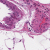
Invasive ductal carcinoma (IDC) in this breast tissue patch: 0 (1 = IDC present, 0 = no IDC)